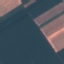
Label: AnnualCrop